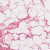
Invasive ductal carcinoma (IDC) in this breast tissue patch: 0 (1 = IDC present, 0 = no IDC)